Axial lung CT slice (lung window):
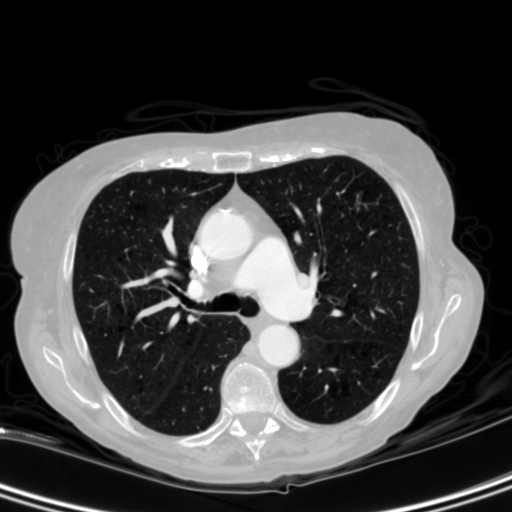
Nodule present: no